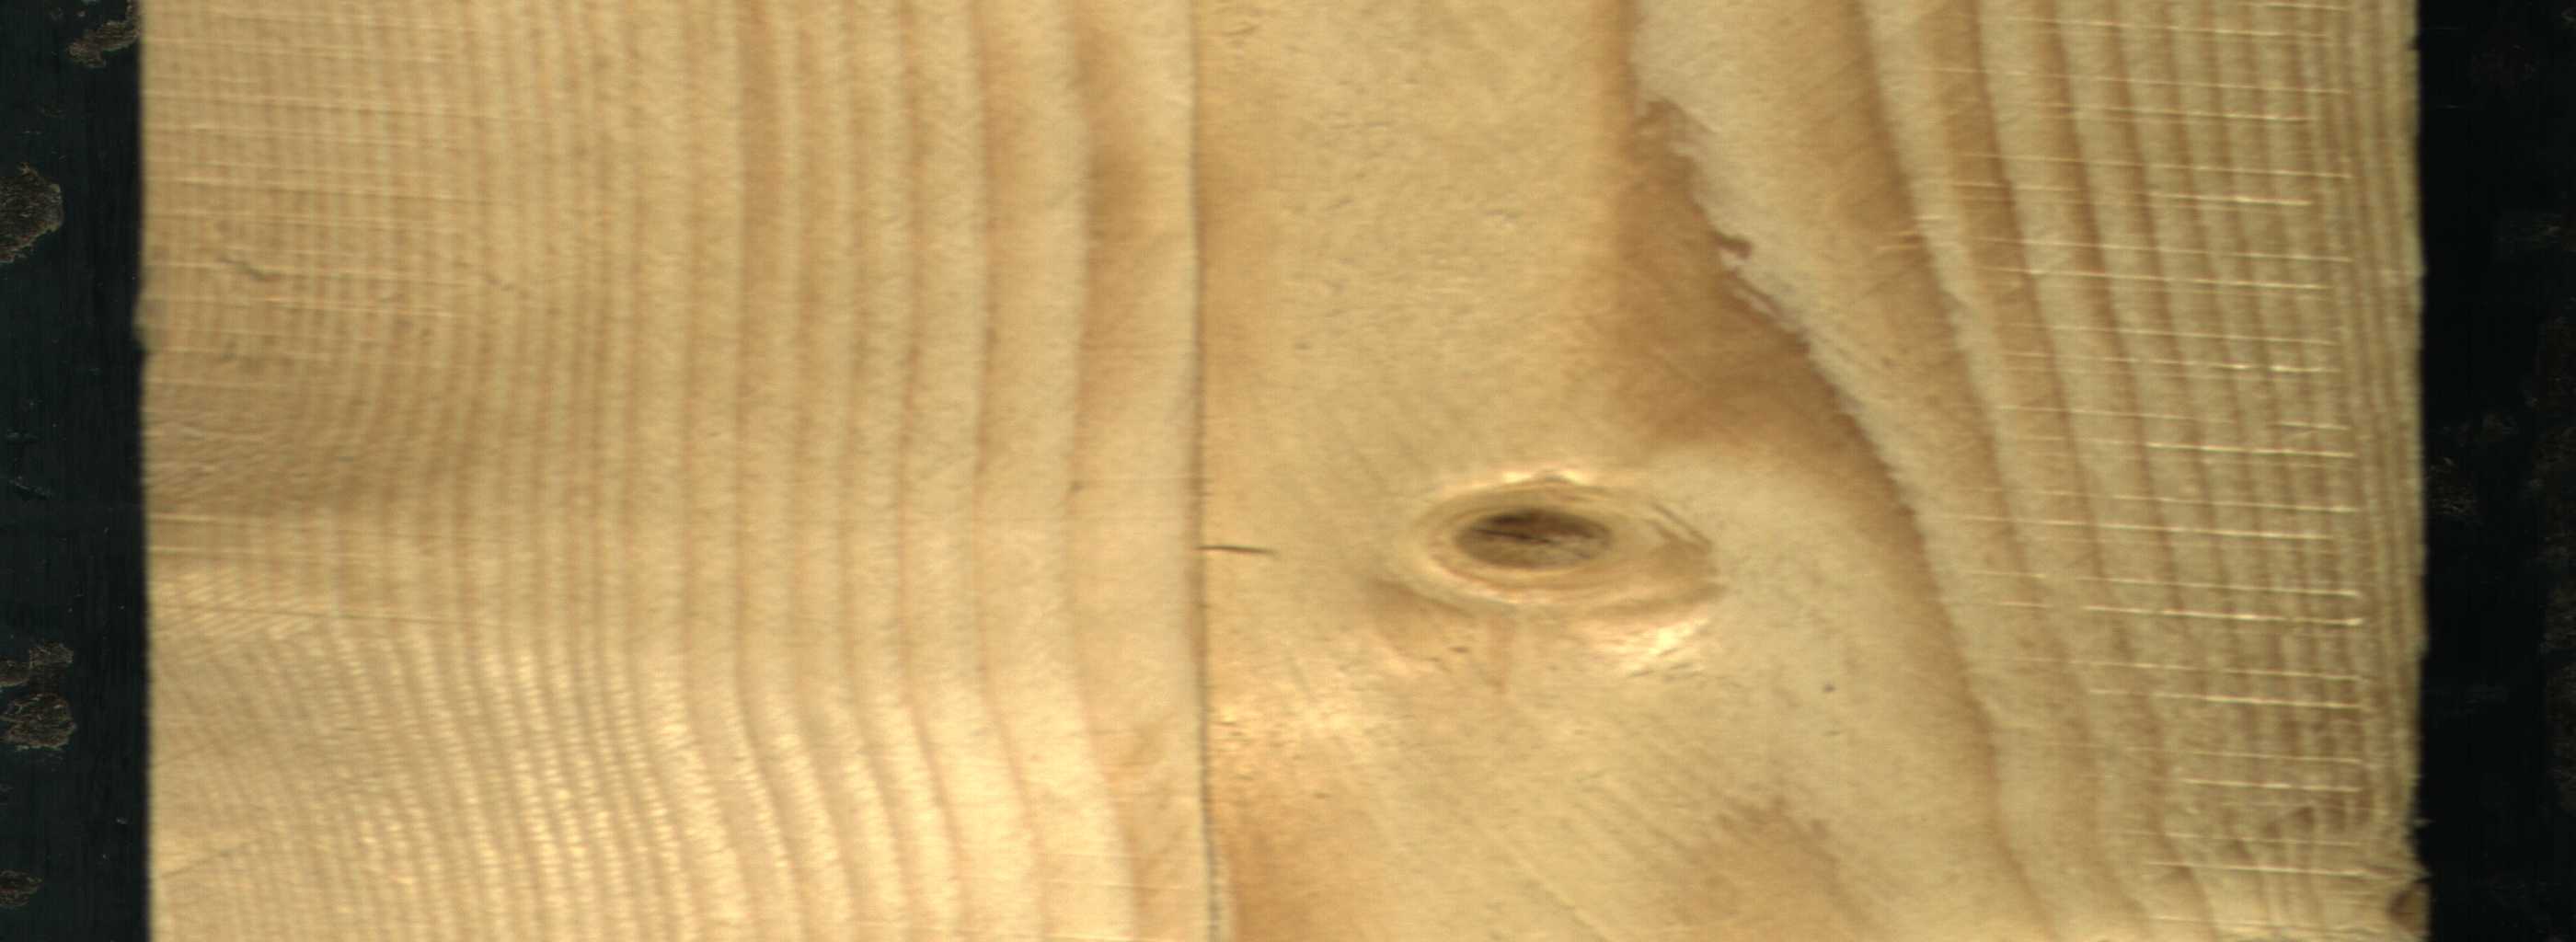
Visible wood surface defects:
Live_Knot